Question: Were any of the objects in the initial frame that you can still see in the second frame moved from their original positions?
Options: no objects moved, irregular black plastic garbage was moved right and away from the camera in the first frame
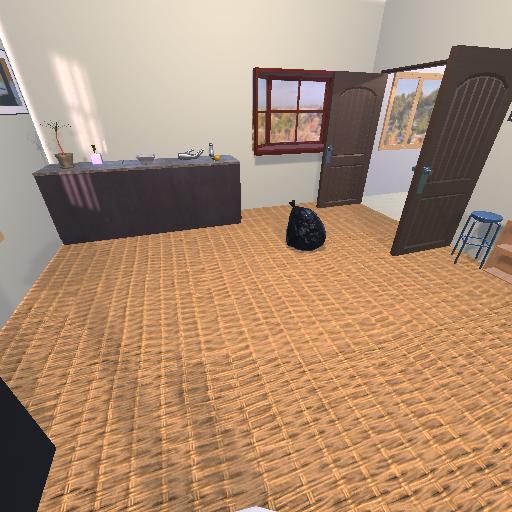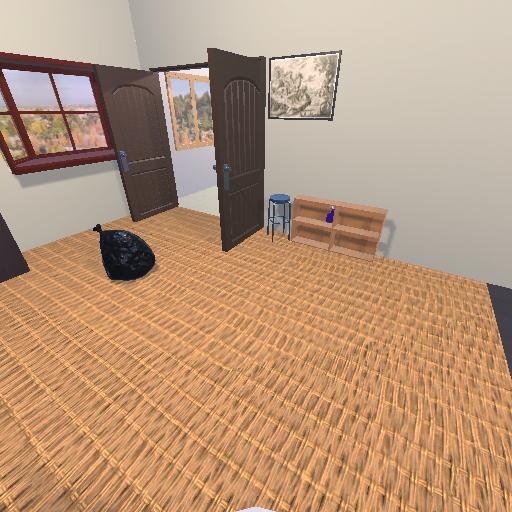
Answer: no objects moved